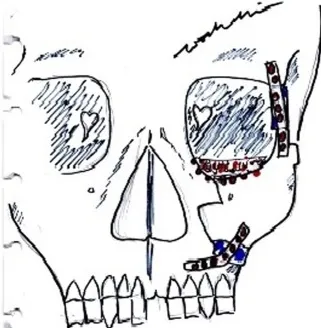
The result of reconstruction (Courtesy of Siti Isya Wahdini).
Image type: pathology (immunostaining)